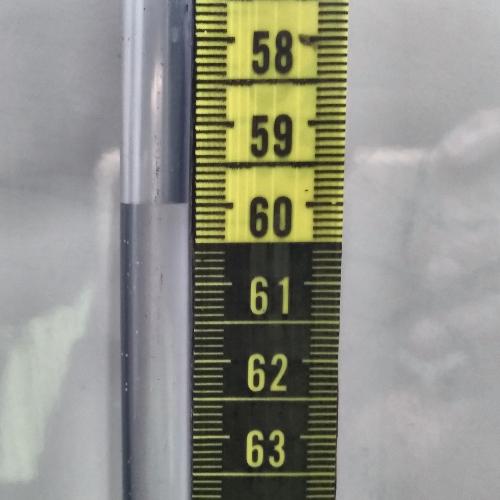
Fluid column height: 60.0 cm